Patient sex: M
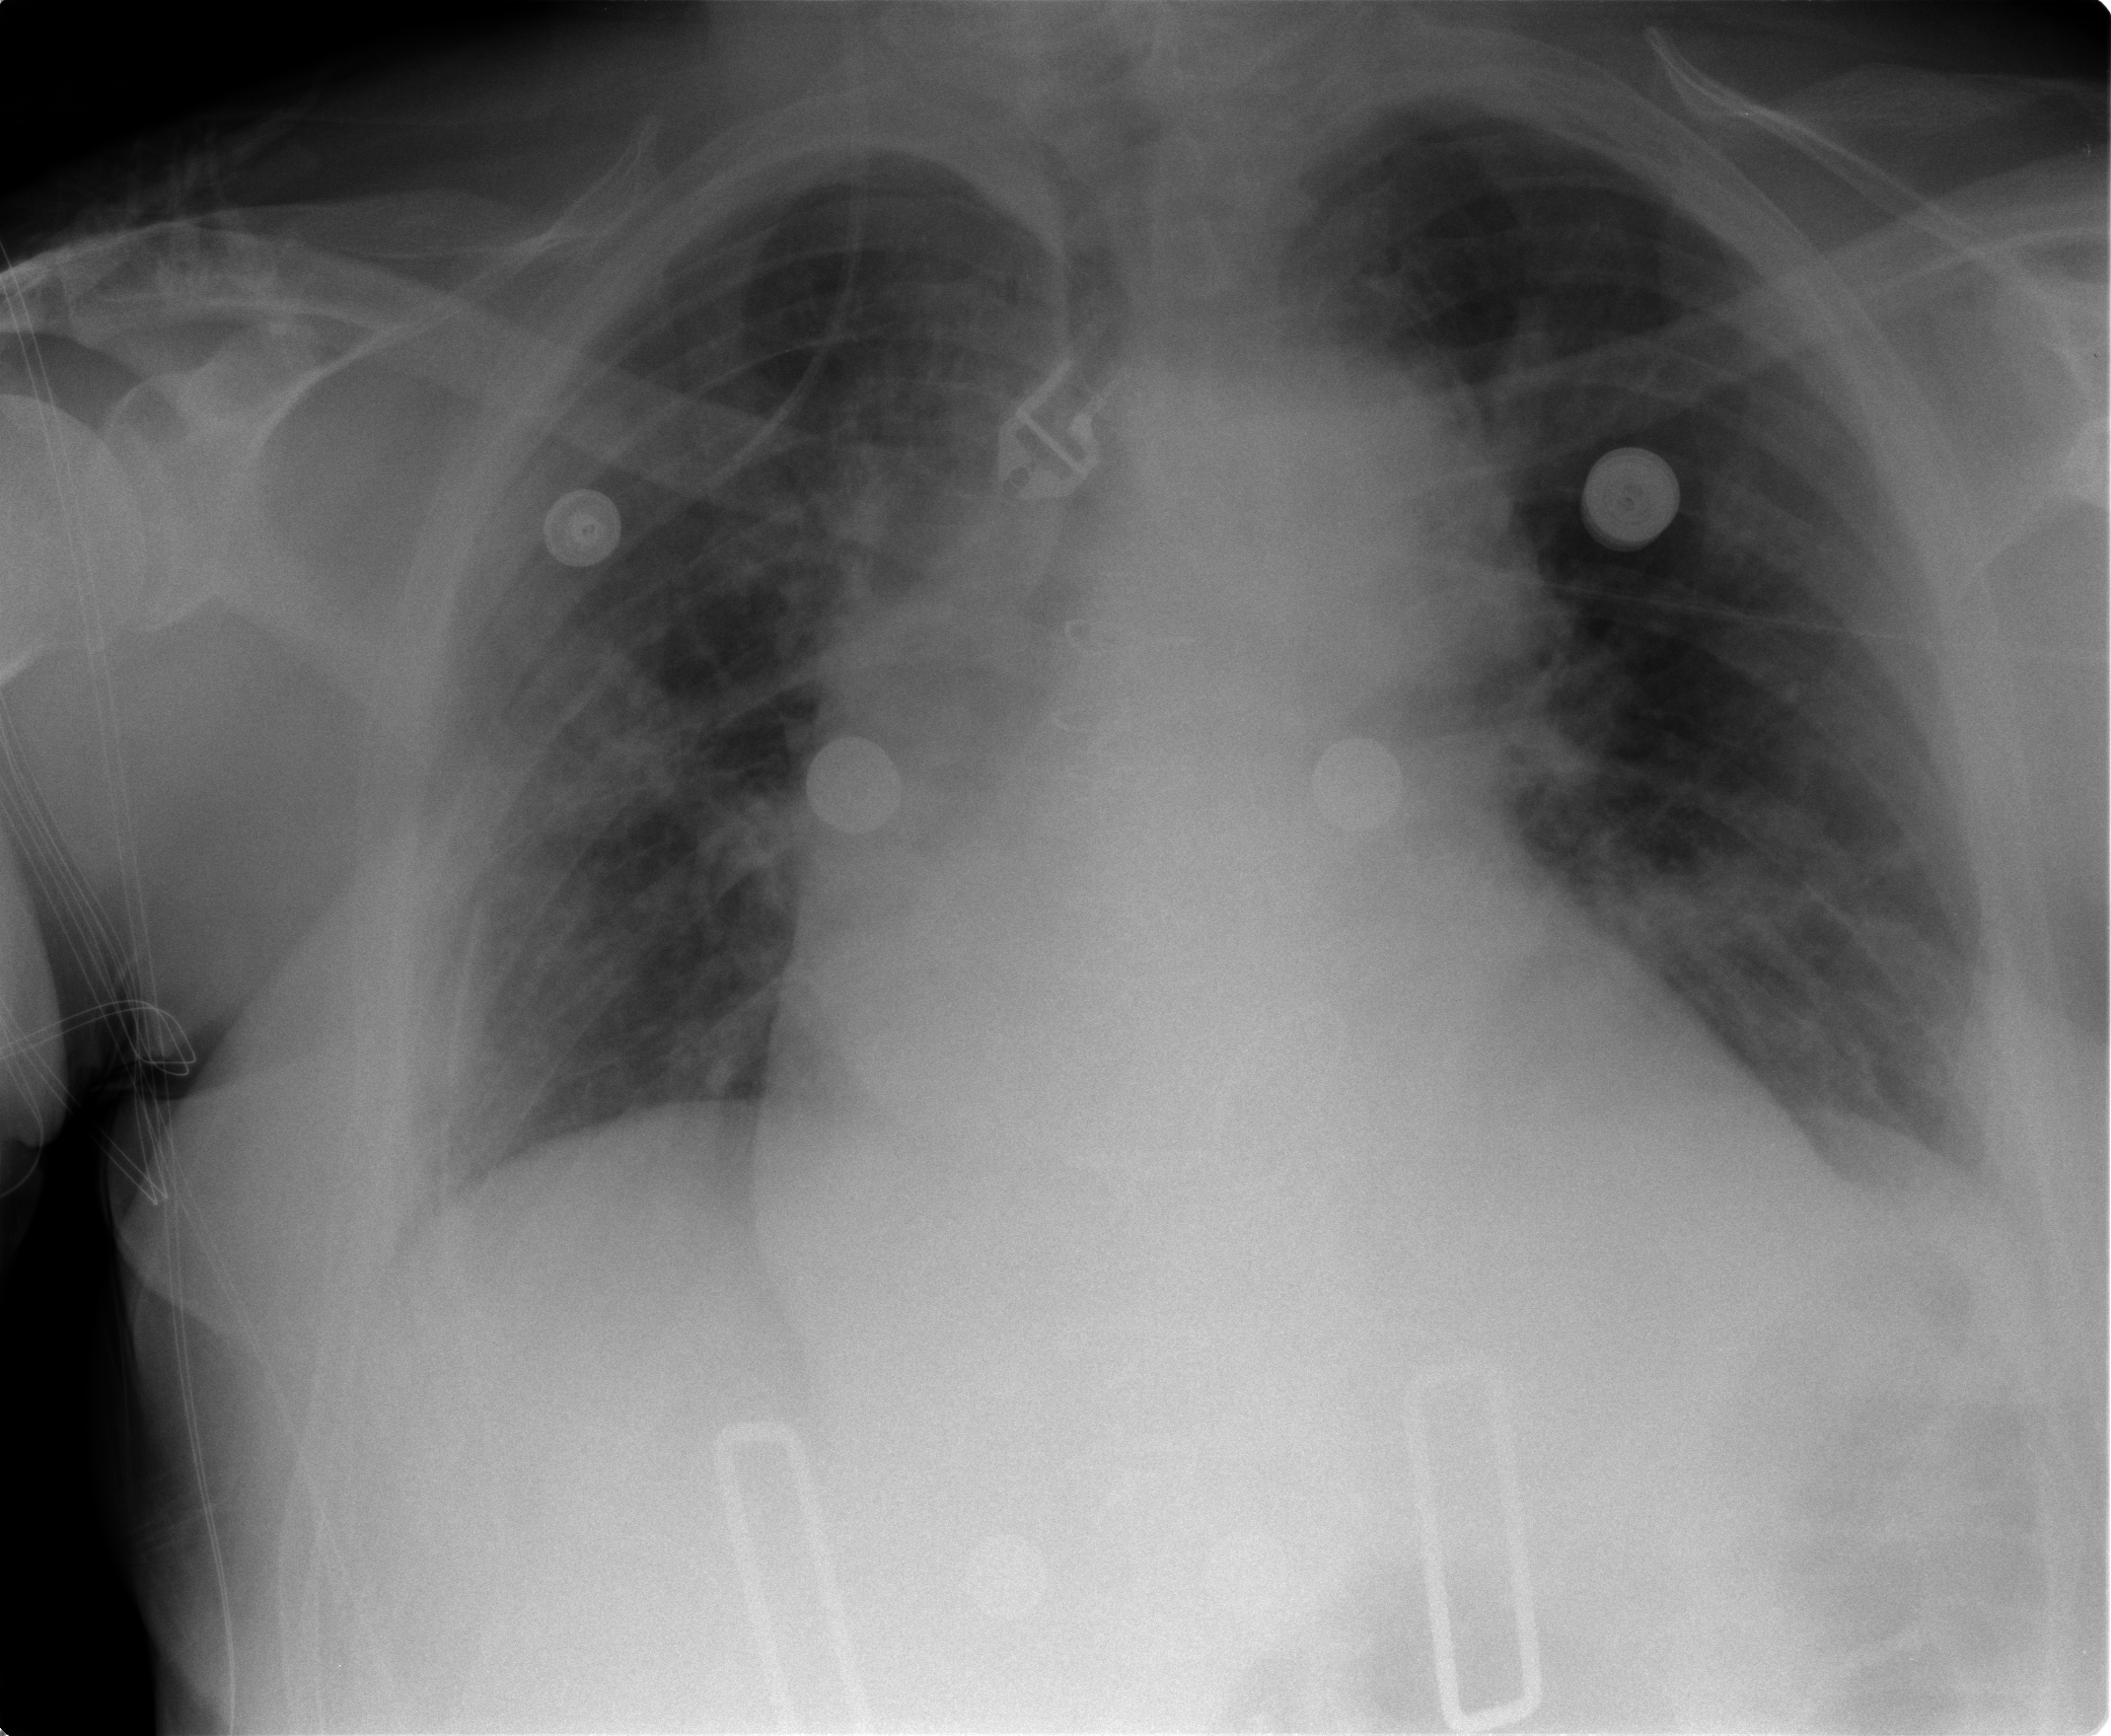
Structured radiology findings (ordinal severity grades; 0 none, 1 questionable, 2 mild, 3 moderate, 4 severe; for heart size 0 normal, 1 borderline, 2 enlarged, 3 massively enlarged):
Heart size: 2
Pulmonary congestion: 2
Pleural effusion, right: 2
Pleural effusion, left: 2
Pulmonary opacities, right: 1
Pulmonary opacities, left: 0
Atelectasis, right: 2
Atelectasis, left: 2